Question: Okay so this one is hard to explain - I have a very large table that has customers, part numbers, price, and revenue. I need to return all customers that use a list of part numbers; so for instance if they use parts ABC and DEF then it would return the customers that use those parts, and the revenue for those customers (I figured I would copy the entire rows to another table or something).
I don't want to see customers that use one part but not the other. I've tried doing autofilters and advanced filters with no luck, but I would rather do this in VBA if possible. I'm not sure which way would be the easiest...
One thought was to pivot the table and sort by customers, but this is very manual and I need to pull these results into another table so I can see the data separately. Any help is much appreciated!
# Example table

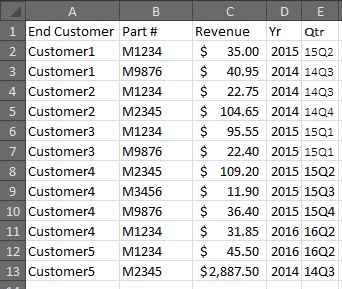
Answer: after OP's clarification. see added code
You can use the "xlFilterValues" operator of "AutoFilter()" method of "Range" object.
Assuming first row has headers, here's the "basic concepts" code you asked for:
'''
Dim partListArr As Variant
With Worksheets("MyListSheetName")
partListArr = Application.Transpose(.Range("A1", .Cells(.Rows.Count,1).End(xlUp)).Value)'<--| retrieve the content of its column A cells from row 1 down to its last not empty cell
End With
With Worksheets("MyDataSheetName")
With .Range("Z1", .Cells(.Rows.Count,1).End(xlUp)) '<--| reference its A to Z columns cells from row 1 down to column A last not empty cell
.Autofilter field:=2, Criteria1:=partListArray, operator:=xlFilterValues '<--| filter referenced range on its 2nd field with list of parts
With .Resize(.Rows.Count - 1).Offset(1).SpecialCells(xlCellTypeVisible) '<--| reference filtered cells, skipping headers
' here your code to handle filtered cells
End With
End With
End With
'''
---
Since your clarifications you could still use nested 'AutoFilter()'s to catch proper customers sharing all listed parts, but it's more effective leaving this work to dictionaries and use 'AutoFilter()' for the final copy/paste part. like follows:
'''
Option Explicit
Sub main()
Dim custDict As Scripting.Dictionary, partDict As Scripting.Dictionary
Dim cust As Variant, part As Variant
Dim parts As String
Dim okCust As Boolean
With Worksheets("MyListSheetName")
Set partDict = GetList(.Range("A1", .Cells(.Rows.count, 1).End(xlUp)))
End With
With Worksheets("MyDataSheetName")
With .Range("Z1", .Cells(.Rows.count, 1).End(xlUp)) '<--| reference its A to Z columns cells from row 1 down to column A last not empty cell
Set custDict = GetList(.Resize(.Rows.count, 1).Offset(1))
For Each cust In custDict.Keys
parts = custDict(cust) & "|"
For Each part In partDict.Keys
okCust = InStr(parts, "|" & part & "|") > 0
If Not okCust Then Exit For
Next part
If okCust Then
.AutoFilter field:=1, Criteria1:=cust
With .Resize(.Rows.count - 1).Offset(1).SpecialCells(xlCellTypeVisible) '<--| reference filtered cells, skipping headers
.Copy Destination:=GetSheet(CStr(cust)).Range("A1")
End With
End If
Next cust
End With
.AutoFilterMode = False
.Activate
End With
End Sub
Function GetList(rng As Range) As Scripting.Dictionary
Dim dict As New Scripting.Dictionary
Dim cell As Range
For Each cell In rng.Cells
dict(cell.Value) = dict(cell.Value) & "|" & cell.Offset(, 1)
Next cell
Set GetList = dict
End Function
Function GetSheet(shtName As String) As Worksheet
On Error Resume Next
Set GetSheet = Worksheets(shtName)
If GetSheet Is Nothing Then
Set GetSheet = Worksheets.Add
GetSheet.Name = shtName
Else
GetSheet.UsedRange.ClearContents
End If
End Function
'''